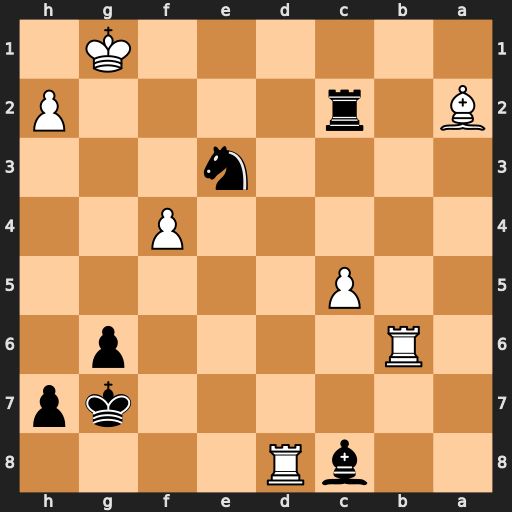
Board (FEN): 2bR4/6kp/1R4p1/2P5/5P2/4n3/B1r4P/6K1
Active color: b
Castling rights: -
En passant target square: -
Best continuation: Rg2+ Kh1 Rxa2